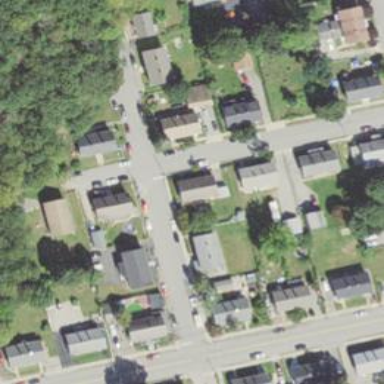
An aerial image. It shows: Residential driveway used as service road.